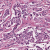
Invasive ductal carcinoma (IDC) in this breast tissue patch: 1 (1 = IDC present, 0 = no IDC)